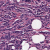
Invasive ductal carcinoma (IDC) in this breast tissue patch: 1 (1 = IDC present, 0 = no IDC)